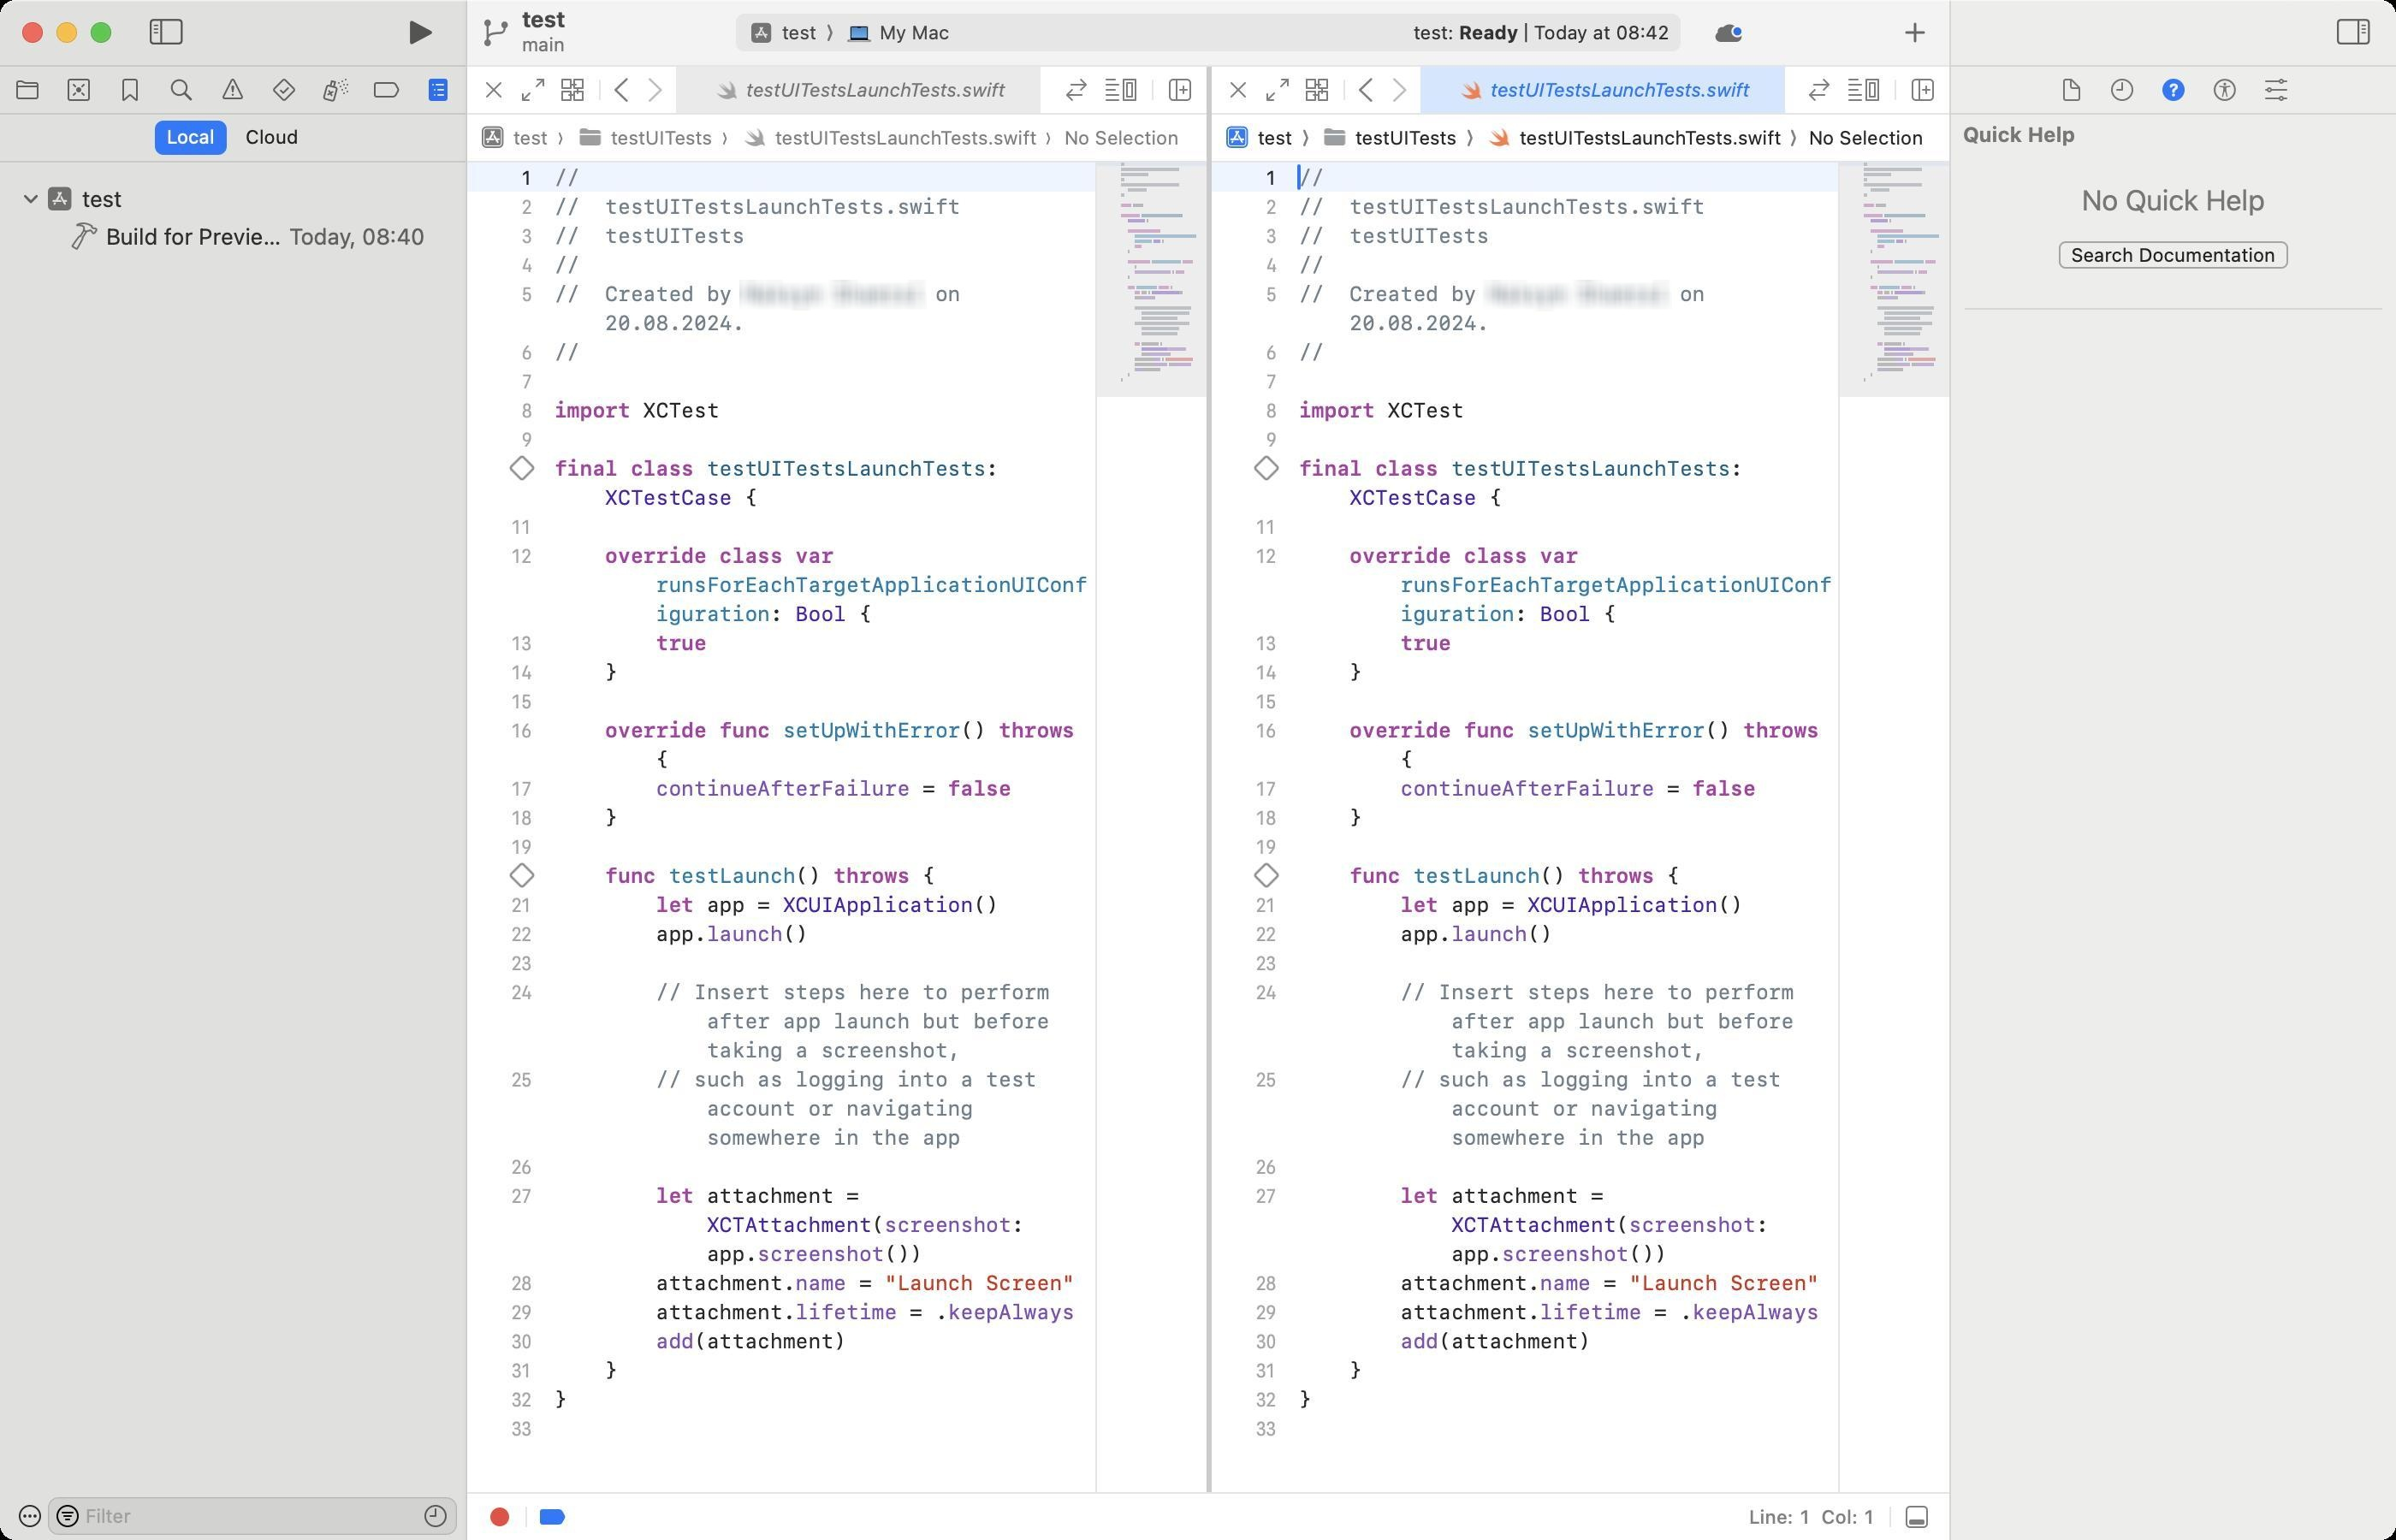
Accessibility tree:
{"name": "test_—_testUITestsLaunchTests.swift", "role": "AXWindow", "description": null, "role_description": "standard window", "value": null, "position": "164.00;127.00", "size": "1400;900", "children": [{"name": "test.xcodeproj", "role": "AXSplitGroup", "description": "/Users/[username]/Code/test/test/test.xcodeproj", "role_description": "split group", "value": null, "position": "0.00;0.00", "size": "1400;900", "children": [{"name": null, "role": "AXGroup", "description": "navigator", "role_description": "group", "value": null, "position": "0.00;0.00", "size": "272;900", "children": [{"name": "", "role": "AXRadioButton", "description": "Project", "role_description": "radio button", "value": 0, "position": "1.00;39.00", "size": "30;27", "children": []}, {"name": "", "role": "AXRadioButton", "description": "Source Control", "role_description": "radio button", "value": 0, "position": "31.00;39.00", "size": "30;27", "children": []}, {"name": "", "role": "AXRadioButton", "description": "Bookmarks", "role_description": "radio button", "value": 0, "position": "61.00;39.00", "size": "30;27", "children": []}, {"name": "", "role": "AXRadioButton", "description": "Find", "role_description": "radio button", "value": 0, "position": "91.00;39.00", "size": "30;27", "children": []}, {"name": "", "role": "AXRadioButton", "description": "Issues", "role_description": "radio button", "value": 0, "position": "121.00;39.00", "size": "30;27", "children": []}, {"name": "", "role": "AXRadioButton", "description": "Tests", "role_description": "radio button", "value": 0, "position": "151.00;39.00", "size": "30;27", "children": []}, {"name": "", "role": "AXRadioButton", "description": "Debug", "role_description": "radio button", "value": 0, "position": "181.00;39.00", "size": "30;27", "children": []}, {"name": "", "role": "AXRadioButton", "description": "Breakpoints", "role_description": "radio button", "value": 0, "position": "211.00;39.00", "size": "30;27", "children": []}, {"name": "", "role": "AXRadioButton", "description": "Reports", "role_description": "radio button", "value": 1, "position": "241.00;39.00", "size": "30;27", "children": []}, {"name": "Local", "role": "AXRadioButton", "description": null, "role_description": "radio button", "value": 1, "position": "90.50;70.50", "size": "42;20", "children": []}, {"name": "Cloud", "role": "AXRadioButton", "description": null, "role_description": "radio button", "value": 0, "position": "136.50;70.50", "size": "45;20", "children": []}, {"name": null, "role": "AXScrollArea", "description": null, "role_description": "scroll area", "value": null, "position": "0.00;95.00", "size": "272;777", "children": [{"name": null, "role": "AXOutline", "description": "Report Navigator", "role_description": "outline", "value": null, "position": "0.00;105.00", "size": "272;767", "children": [{"name": null, "role": "AXRow", "description": null, "role_description": "outline row", "value": null, "position": "0.00;105.00", "size": "272;22", "children": [{"name": null, "role": "AXCell", "description": null, "role_description": "cell", "value": null, "position": "10.00;105.00", "size": "252;22", "children": [{"name": null, "role": "AXImage", "description": "", "role_description": "", "value": null, "position": "26.50;108.00", "size": "17;16", "children": []}, {"name": null, "role": "AXStaticText", "description": null, "role_description": "text", "value": "test", "position": "46.00;108.00", "size": "210;16", "children": []}, {"name": null, "role": "AXDisclosureTriangle", "description": null, "role_description": "disclosure triangle", "value": 1, "position": "12.00;105.00", "size": "13;22", "children": []}]}]}, {"name": null, "role": "AXRow", "description": null, "role_description": "outline row", "value": null, "position": "0.00;127.00", "size": "272;22", "children": [{"name": null, "role": "AXCell", "description": null, "role_description": "cell", "value": null, "position": "10.00;127.00", "size": "252;22", "children": [{"name": null, "role": "AXImage", "description": "", "role_description": "", "value": null, "position": "41.00;130.00", "size": "16;16", "children": []}, {"name": null, "role": "AXStaticText", "description": null, "role_description": "text", "value": "Today, 08:40", "position": "167.00;130.00", "size": "84;16", "children": []}, {"name": null, "role": "AXStaticText", "description": null, "role_description": "text", "value": "Build for Previews", "position": "60.00;130.00", "size": "107;16", "children": []}]}]}, {"name": null, "role": "AXColumn", "description": null, "role_description": "column", "value": null, "position": "10.00;105.00", "size": "252;767", "children": []}]}]}, {"name": null, "role": "AXTextField", "description": "Report navigator filter", "role_description": "search text field", "value": "", "position": "28.00;875.00", "size": "239;22", "children": [{"name": "toggle_filter", "role": "AXButton", "description": null, "role_description": "button", "value": null, "position": "28.00;875.00", "size": "15;22", "children": []}, {"name": "Recent_reports_filter", "role": "AXCheckBox", "description": null, "role_description": "toggle button", "value": 0, "position": "246.00;876.00", "size": "17;20", "children": []}]}, {"name": "", "role": "AXMenuButton", "description": null, "role_description": "menu button", "value": null, "position": "2.00;876.00", "size": "26;20", "children": []}]}, {"name": null, "role": "AXSplitter", "description": null, "role_description": "splitter", "value": 272.0, "position": "272.00;38.00", "size": "1;862", "children": []}, {"name": null, "role": "AXGroup", "description": "editor area", "role_description": "group", "value": null, "position": "273.00;0.00", "size": "866;900", "children": [{"name": null, "role": "AXSplitGroup", "description": null, "role_description": "split group", "value": null, "position": "273.00;0.00", "size": "866;900", "children": [{"name": null, "role": "AXSplitGroup", "description": null, "role_description": "split group", "value": null, "position": "273.00;0.00", "size": "866;900", "children": [{"name": null, "role": "AXGroup", "description": "testUITestsLaunchTests.swift", "role_description": "group", "value": null, "position": "273.00;0.00", "size": "432;900", "children": [{"name": null, "role": "AXGroup", "description": "testUITestsLaunchTests.swift", "role_description": "group", "value": null, "position": "273.00;0.00", "size": "432;900", "children": [{"name": null, "role": "AXSplitGroup", "description": null, "role_description": "split group", "value": null, "position": "273.00;0.00", "size": "432;900", "children": [{"name": null, "role": "AXScrollArea", "description": null, "role_description": "scroll area", "value": null, "position": "273.00;95.00", "size": "432;777", "children": [{"name": null, "role": "AXTextArea", "description": "Source Editor", "role_description": "text entry area", "value": "//\n//  testUITestsLaunchTests.swift\n//  testUITests\n//\n//  Created by [name] [surname] on 20.08.2024.\n//\n\nimport XCTest\n\nfinal class testUITestsLaunchTests: XCTestCase {\n\n    override class var runsForEachTargetApplicationUIConfiguration: Bool {\n        true\n    }\n\n    override func setUpWithError() throws {\n        continueAfterFailure = false\n    }\n\n    func testLaunch() throws {\n        let app = XCUIApplication()\n        app.launch()\n\n        // Insert steps here to perform after app launch but before taking a screenshot,\n        // such as logging into a test account or navigating somewhere in the app\n\n        let attachment = XCTAttachment(screenshot: app.screenshot())\n        attachment.name = \"Launch Screen\"\n        attachment.lifetime = .keepAlways\n        add(attachment)\n    }\n}\n", "position": "273.00;94.00", "size": "432;1138", "children": []}, {"name": null, "role": "AXScrollBar", "description": null, "role_description": "scroll bar", "value": 0.0027662517968565226, "position": "689.00;95.00", "size": "16;777", "children": [{"name": null, "role": "AXValueIndicator", "description": null, "role_description": "value indicator", "value": 0.0027662517968565226, "position": "693.00;97.00", "size": "12;552", "children": []}, {"name": null, "role": "AXButton", "description": null, "role_description": "increment arrow button", "value": null, "position": "689.00;95.00", "size": "0;0", "children": []}, {"name": null, "role": "AXButton", "description": null, "role_description": "decrement arrow button", "value": null, "position": "689.00;95.00", "size": "0;0", "children": []}, {"name": null, "role": "AXButton", "description": null, "role_description": "increment page button", "value": null, "position": "693.00;650.00", "size": "12;222", "children": []}, {"name": null, "role": "AXButton", "description": null, "role_description": "decrement page button", "value": null, "position": "693.00;95.00", "size": "12;2", "children": []}]}, {"name": null, "role": "AXGroup", "description": "Source Editor Change Gutter", "role_description": "group", "value": null, "position": "273.00;94.00", "size": "11;1138", "children": []}, {"name": null, "role": "AXGroup", "description": "Source Editor Gutter", "role_description": "group", "value": null, "position": "284.00;94.00", "size": "30;1138", "children": [{"name": null, "role": "AXButton", "description": "Annotation Line 10: Line: 10", "role_description": "button", "value": "No result", "position": "297.00;265.00", "size": "16;17", "children": []}, {"name": null, "role": "AXButton", "description": "Annotation Line 20: Line: 20", "role_description": "button", "value": "No result", "position": "297.00;503.00", "size": "16;17", "children": []}]}, {"name": null, "role": "AXGroup", "description": "Source Editor Minimap", "role_description": "group", "value": null, "position": "640.00;0.00", "size": "65;900", "children": [{"name": "Minimap_Landmark", "role": "AXStaticText", "description": "testUITestsLaunchTests", "role_description": "text", "value": null, "position": "655.00;122.00", "size": "45;11", "children": []}, {"name": "Minimap_Landmark", "role": "AXStaticText", "description": "runsForEachTargetApplicationUIConfiguration", "role_description": "text", "value": null, "position": "659.00;131.00", "size": "41;11", "children": []}, {"name": "Minimap_Landmark", "role": "AXStaticText", "description": "setUpWithError()", "role_description": "text", "value": null, "position": "659.00;149.00", "size": "41;11", "children": []}, {"name": "Minimap_Landmark", "role": "AXStaticText", "description": "testLaunch()", "role_description": "text", "value": null, "position": "659.00;164.00", "size": "41;11", "children": []}]}]}]}, {"name": null, "role": "AXGroup", "description": "Jump Bar", "role_description": "group", "value": null, "position": "273.00;67.00", "size": "432;28", "children": [{"name": null, "role": "AXPopUpButton", "description": null, "role_description": "pop up button", "value": "test", "position": "273.00;67.00", "size": "62;27", "children": []}, {"name": null, "role": "AXPopUpButton", "description": null, "role_description": "pop up button", "value": "testUITests", "position": "335.00;67.00", "size": "96;27", "children": []}, {"name": null, "role": "AXPopUpButton", "description": null, "role_description": "pop up button", "value": "testUITestsLaunchTests.swift", "position": "431.00;67.00", "size": "189;27", "children": []}, {"name": null, "role": "AXPopUpButton", "description": null, "role_description": "pop up button", "value": "No Selection", "position": "620.00;67.00", "size": "83;27", "children": []}]}]}, {"name": null, "role": "AXGroup", "description": "Tab Bar", "role_description": "group", "value": null, "position": "273.00;39.00", "size": "432;28", "children": [{"name": "Tab_bar,_1_tab", "role": "AXTabGroup", "description": "tab bar", "role_description": "tab group", "value": "{\n    \"name\": \"testUITestsLaunchTests.swift\",\n    \"role\": \"AXRadioButton\",\n    \"description\": null,\n    \"role_description\": \"tab\",\n    \"value\": true,\n    \"position\": \"395.00;39.00\",\n    \"size\": \"213;27\",\n    \"children\": [\n        {\n            \"name\": \"close_tab\",\n            \"role\": \"AXButton\",\n            \"description\": \"Close\",\n            \"role_description\": \"button\",\n            \"value\": null,\n            \"position\": \"399.00;44.50\",\n            \"size\": \"16;16\",\n            \"children\": [\n                {\n                    \"name\": \"close_tab\",\n                    \"role\": \"AXButton\",\n                    \"description\": \"Close\",\n                    \"role_description\": \"button\",\n                    \"value\": null,\n                    \"position\": \"399.00;44.50\",\n                    \"size\": \"16;16\",\n                    \"children\": []\n                }\n            ]\n        }\n    ]\n}", "position": "395.00;39.00", "size": "220;27", "children": [{"name": null, "role": "AXScrollArea", "description": null, "role_description": "scroll area", "value": null, "position": "395.00;39.00", "size": "220;27", "children": [{"name": "testUITestsLaunchTests.swift", "role": "AXRadioButton", "description": null, "role_description": "tab", "value": true, "position": "395.00;39.00", "size": "213;27", "children": [{"name": "close_tab", "role": "AXButton", "description": "Close", "role_description": "button", "value": null, "position": "399.00;44.50", "size": "16;16", "children": [{"name": "close_tab", "role": "AXButton", "description": "Close", "role_description": "button", "value": null, "position": "399.00;44.50", "size": "16;16", "children": []}]}]}]}]}, {"name": "", "role": "AXButton", "description": "Close Editor", "role_description": "button", "value": null, "position": "277.00;39.00", "size": "23;27", "children": []}, {"name": "", "role": "AXCheckBox", "description": "Focus Editor", "role_description": "toggle button", "value": "0", "position": "300.00;39.00", "size": "23;27", "children": []}, {"name": "", "role": "AXButton", "description": "Related Items", "role_description": "button", "value": null, "position": "323.00;39.00", "size": "23;27", "children": []}, {"name": "", "role": "AXButton", "description": "Go Back", "role_description": "button", "value": null, "position": "355.00;39.00", "size": "18;27", "children": []}, {"name": "", "role": "AXButton", "description": "Go Forward", "role_description": "button", "value": null, "position": "373.00;39.00", "size": "18;27", "children": []}, {"name": "", "role": "AXCheckBox", "description": "Code Review", "role_description": "toggle button", "value": "0", "position": "617.00;39.00", "size": "24;27", "children": []}, {"name": "", "role": "AXButton", "description": "editor options", "role_description": "button", "value": null, "position": "641.00;39.00", "size": "28;27", "children": []}, {"name": "", "role": "AXButton", "description": "Add Editor on Right", "role_description": "button", "value": null, "position": "678.00;39.00", "size": "23;27", "children": []}]}]}, {"name": null, "role": "AXSplitter", "description": null, "role_description": "splitter", "value": 432.0, "position": "705.00;38.00", "size": "3;862", "children": []}, {"name": null, "role": "AXGroup", "description": "testUITestsLaunchTests.swift", "role_description": "group", "value": null, "position": "708.00;0.00", "size": "431;900", "children": [{"name": null, "role": "AXGroup", "description": "testUITestsLaunchTests.swift", "role_description": "group", "value": null, "position": "708.00;0.00", "size": "431;900", "children": [{"name": null, "role": "AXSplitGroup", "description": null, "role_description": "split group", "value": null, "position": "708.00;0.00", "size": "431;900", "children": [{"name": null, "role": "AXScrollArea", "description": null, "role_description": "scroll area", "value": null, "position": "708.00;95.00", "size": "431;777", "children": [{"name": null, "role": "AXTextArea", "description": "Source Editor", "role_description": "text entry area", "value": "//\n//  testUITestsLaunchTests.swift\n//  testUITests\n//\n//  Created by [name] [surname] on 20.08.2024.\n//\n\nimport XCTest\n\nfinal class testUITestsLaunchTests: XCTestCase {\n\n    override class var runsForEachTargetApplicationUIConfiguration: Bool {\n        true\n    }\n\n    override func setUpWithError() throws {\n        continueAfterFailure = false\n    }\n\n    func testLaunch() throws {\n        let app = XCUIApplication()\n        app.launch()\n\n        // Insert steps here to perform after app launch but before taking a screenshot,\n        // such as logging into a test account or navigating somewhere in the app\n\n        let attachment = XCTAttachment(screenshot: app.screenshot())\n        attachment.name = \"Launch Screen\"\n        attachment.lifetime = .keepAlways\n        add(attachment)\n    }\n}\n", "position": "708.00;94.00", "size": "431;1138", "children": []}, {"name": null, "role": "AXScrollBar", "description": null, "role_description": "scroll bar", "value": 0.0027662517968565226, "position": "1123.00;95.00", "size": "16;777", "children": [{"name": null, "role": "AXValueIndicator", "description": null, "role_description": "value indicator", "value": 0.0027662517968565226, "position": "1127.00;97.00", "size": "12;552", "children": []}, {"name": null, "role": "AXButton", "description": null, "role_description": "increment arrow button", "value": null, "position": "1123.00;95.00", "size": "0;0", "children": []}, {"name": null, "role": "AXButton", "description": null, "role_description": "decrement arrow button", "value": null, "position": "1123.00;95.00", "size": "0;0", "children": []}, {"name": null, "role": "AXButton", "description": null, "role_description": "increment page button", "value": null, "position": "1127.00;650.00", "size": "12;222", "children": []}, {"name": null, "role": "AXButton", "description": null, "role_description": "decrement page button", "value": null, "position": "1127.00;95.00", "size": "12;2", "children": []}]}, {"name": null, "role": "AXGroup", "description": "Source Editor Gutter", "role_description": "group", "value": null, "position": "719.00;94.00", "size": "30;1138", "children": [{"name": null, "role": "AXButton", "description": "Annotation Line 10: Line: 10", "role_description": "button", "value": "No result", "position": "732.00;265.00", "size": "16;17", "children": []}, {"name": null, "role": "AXButton", "description": "Annotation Line 20: Line: 20", "role_description": "button", "value": "No result", "position": "732.00;503.00", "size": "16;17", "children": []}]}, {"name": null, "role": "AXGroup", "description": "Source Editor Change Gutter", "role_description": "group", "value": null, "position": "708.00;94.00", "size": "11;1138", "children": []}, {"name": null, "role": "AXGroup", "description": "Source Editor Minimap", "role_description": "group", "value": null, "position": "1074.00;0.00", "size": "65;900", "children": [{"name": "Minimap_Landmark", "role": "AXStaticText", "description": "testUITestsLaunchTests", "role_description": "text", "value": null, "position": "1089.00;122.00", "size": "45;11", "children": []}, {"name": "Minimap_Landmark", "role": "AXStaticText", "description": "runsForEachTargetApplicationUIConfiguration", "role_description": "text", "value": null, "position": "1093.00;131.00", "size": "41;11", "children": []}, {"name": "Minimap_Landmark", "role": "AXStaticText", "description": "setUpWithError()", "role_description": "text", "value": null, "position": "1093.00;149.00", "size": "41;11", "children": []}, {"name": "Minimap_Landmark", "role": "AXStaticText", "description": "testLaunch()", "role_description": "text", "value": null, "position": "1093.00;164.00", "size": "41;11", "children": []}]}]}]}, {"name": null, "role": "AXGroup", "description": "Jump Bar", "role_description": "group", "value": null, "position": "708.00;67.00", "size": "431;28", "children": [{"name": null, "role": "AXPopUpButton", "description": null, "role_description": "pop up button", "value": "test", "position": "708.00;67.00", "size": "62;27", "children": []}, {"name": null, "role": "AXPopUpButton", "description": null, "role_description": "pop up button", "value": "testUITests", "position": "770.00;67.00", "size": "96;27", "children": []}, {"name": null, "role": "AXPopUpButton", "description": null, "role_description": "pop up button", "value": "testUITestsLaunchTests.swift", "position": "866.00;67.00", "size": "189;27", "children": []}, {"name": null, "role": "AXPopUpButton", "description": null, "role_description": "pop up button", "value": "No Selection", "position": "1055.00;67.00", "size": "83;27", "children": []}]}]}, {"name": null, "role": "AXGroup", "description": "Tab Bar", "role_description": "group", "value": null, "position": "708.00;39.00", "size": "431;28", "children": [{"name": "Tab_bar,_1_tab", "role": "AXTabGroup", "description": "tab bar", "role_description": "tab group", "value": "{\n    \"name\": \"testUITestsLaunchTests.swift\",\n    \"role\": \"AXRadioButton\",\n    \"description\": null,\n    \"role_description\": \"tab\",\n    \"value\": true,\n    \"position\": \"830.00;39.00\",\n    \"size\": \"213;27\",\n    \"children\": [\n        {\n            \"name\": \"close_tab\",\n            \"role\": \"AXButton\",\n            \"description\": \"Close\",\n            \"role_description\": \"button\",\n            \"value\": null,\n            \"position\": \"834.00;44.50\",\n            \"size\": \"16;16\",\n            \"children\": [\n                {\n                    \"name\": \"close_tab\",\n                    \"role\": \"AXButton\",\n                    \"description\": \"Close\",\n                    \"role_description\": \"button\",\n                    \"value\": null,\n                    \"position\": \"834.00;44.50\",\n                    \"size\": \"16;16\",\n                    \"children\": []\n                }\n            ]\n        }\n    ]\n}", "position": "830.00;39.00", "size": "219;27", "children": [{"name": null, "role": "AXScrollArea", "description": null, "role_description": "scroll area", "value": null, "position": "830.00;39.00", "size": "219;27", "children": [{"name": "testUITestsLaunchTests.swift", "role": "AXRadioButton", "description": null, "role_description": "tab", "value": true, "position": "830.00;39.00", "size": "213;27", "children": [{"name": "close_tab", "role": "AXButton", "description": "Close", "role_description": "button", "value": null, "position": "834.00;44.50", "size": "16;16", "children": [{"name": "close_tab", "role": "AXButton", "description": "Close", "role_description": "button", "value": null, "position": "834.00;44.50", "size": "16;16", "children": []}]}]}]}]}, {"name": "", "role": "AXButton", "description": "Close Editor", "role_description": "button", "value": null, "position": "712.00;39.00", "size": "23;27", "children": []}, {"name": "", "role": "AXCheckBox", "description": "Focus Editor", "role_description": "toggle button", "value": "0", "position": "735.00;39.00", "size": "23;27", "children": []}, {"name": "", "role": "AXButton", "description": "Related Items", "role_description": "button", "value": null, "position": "758.00;39.00", "size": "23;27", "children": []}, {"name": "", "role": "AXButton", "description": "Go Back", "role_description": "button", "value": null, "position": "790.00;39.00", "size": "18;27", "children": []}, {"name": "", "role": "AXButton", "description": "Go Forward", "role_description": "button", "value": null, "position": "808.00;39.00", "size": "18;27", "children": []}, {"name": "", "role": "AXCheckBox", "description": "Code Review", "role_description": "toggle button", "value": "0", "position": "1051.00;39.00", "size": "24;27", "children": []}, {"name": "", "role": "AXButton", "description": "editor options", "role_description": "button", "value": null, "position": "1075.00;39.00", "size": "28;27", "children": []}, {"name": "", "role": "AXButton", "description": "Add Editor on Right", "role_description": "button", "value": null, "position": "1112.00;39.00", "size": "23;27", "children": []}]}]}]}, {"name": null, "role": "AXGroup", "description": "debug bar", "role_description": "group", "value": null, "position": "273.00;873.00", "size": "866;27", "children": [{"name": "", "role": "AXButton", "description": "Record UI Test", "role_description": "button", "value": null, "position": "277.00;873.00", "size": "30;27", "children": []}, {"name": "", "role": "AXCheckBox", "description": "Breakpoints", "role_description": "toggle button", "value": 1, "position": "308.00;873.00", "size": "30;27", "children": []}, {"name": null, "role": "AXStaticText", "description": null, "role_description": "text", "value": "Line: 1  Col: 1", "position": "1020.00;879.50", "size": "78;14", "children": []}, {"name": "", "role": "AXButton", "description": "show debug area", "role_description": "button", "value": null, "position": "1105.00;873.00", "size": "30;27", "children": []}]}]}]}, {"name": null, "role": "AXSplitter", "description": null, "role_description": "splitter", "value": 866.0, "position": "1139.00;38.00", "size": "1;862", "children": []}, {"name": null, "role": "AXGroup", "description": "inspector", "role_description": "group", "value": null, "position": "1140.00;0.00", "size": "260;900", "children": [{"name": null, "role": "AXScrollArea", "description": "inspector pane", "role_description": "scroll area", "value": null, "position": "1140.00;66.00", "size": "260;833", "children": [{"name": "Quick_Help", "role": "AXGroup", "description": null, "role_description": "disclosure group", "value": null, "position": "1140.00;66.00", "size": "260;115", "children": [{"name": null, "role": "AXStaticText", "description": null, "role_description": "text", "value": "", "position": "1140.00;78.00", "size": "4;14", "children": []}, {"name": null, "role": "AXStaticText", "description": null, "role_description": "text", "value": "No Quick Help", "position": "1212.00;107.00", "size": "116;20", "children": []}, {"name": "Search_Documentation", "role": "AXButton", "description": null, "role_description": "button", "value": null, "position": "1203.00;141.00", "size": "134;17", "children": []}]}]}, {"name": "", "role": "AXRadioButton", "description": "File Inspector", "role_description": "radio button", "value": 0, "position": "1195.00;39.00", "size": "30;27", "children": []}, {"name": "", "role": "AXRadioButton", "description": "History Inspector", "role_description": "radio button", "value": 0, "position": "1225.00;39.00", "size": "30;27", "children": []}, {"name": "", "role": "AXRadioButton", "description": "Quick Help Inspector", "role_description": "radio button", "value": 1, "position": "1255.00;39.00", "size": "30;27", "children": []}, {"name": "", "role": "AXRadioButton", "description": "Accessibility Inspector", "role_description": "radio button", "value": 0, "position": "1285.00;39.00", "size": "30;27", "children": []}, {"name": "", "role": "AXRadioButton", "description": "Attributes Inspector", "role_description": "radio button", "value": 0, "position": "1315.00;39.00", "size": "30;27", "children": []}]}]}, {"name": null, "role": "AXToolbar", "description": null, "role_description": "toolbar", "value": null, "position": "0.00;0.00", "size": "1400;38", "children": [{"name": null, "role": "AXButton", "description": "Hide Navigator", "role_description": "button", "value": null, "position": "76.00;0.00", "size": "42;38", "children": []}, {"name": null, "role": "AXGroup", "description": null, "role_description": "group", "value": null, "position": "176.00;0.00", "size": "92;38", "children": [{"name": "Run", "role": "AXButton", "description": null, "role_description": "button", "value": null, "position": "225.00;7.00", "size": "40;25", "children": []}]}, {"name": null, "role": "AXButton", "description": "Branch Chooser", "role_description": "button", "value": "test, main", "position": "277.00;0.00", "size": "136;38", "children": [{"name": null, "role": "AXButton", "description": "Branch Chooser", "role_description": "button", "value": "test, main", "position": "281.00;2.00", "size": "128;34", "children": [{"name": null, "role": "AXStaticText", "description": null, "role_description": "text", "value": "test", "position": "303.00;3.00", "size": "30;16", "children": []}, {"name": null, "role": "AXStaticText", "description": null, "role_description": "text", "value": "main", "position": "303.00;19.00", "size": "30;14", "children": []}, {"name": null, "role": "AXImage", "description": "", "role_description": "image", "value": null, "position": "281.00;7.00", "size": "18;24", "children": []}]}]}, {"name": null, "role": "AXGroup", "description": null, "role_description": "group", "value": null, "position": "426.00;0.00", "size": "560;38", "children": [{"name": null, "role": "AXGroup", "description": "Activity View", "role_description": "group", "value": null, "position": "430.00;8.00", "size": "552;22", "children": [{"name": null, "role": "AXList", "description": "path", "role_description": "list", "value": null, "position": "430.00;8.00", "size": "140;22", "children": [{"name": null, "role": "AXPopUpButton", "description": "Active Scheme", "role_description": "pop up button", "value": "test", "position": "430.00;8.00", "size": "62;22", "children": []}, {"name": null, "role": "AXPopUpButton", "description": "Active Run Destination", "role_description": "pop up button", "value": "My Mac", "position": "492.00;8.00", "size": "78;22", "children": []}]}, {"name": null, "role": "AXStaticText", "description": null, "role_description": "text", "value": "test: Ready │ Today at 08:42", "position": "824.00;12.00", "size": "154;14", "children": []}]}]}, {"name": null, "role": "AXButton", "description": "Notices", "role_description": "button", "value": null, "position": "995.00;0.00", "size": "30;38", "children": []}, {"name": null, "role": "AXButton", "description": "Library", "role_description": "button", "value": null, "position": "1103.00;0.00", "size": "32;38", "children": []}, {"name": null, "role": "AXButton", "description": "Hide Inspector", "role_description": "button", "value": null, "position": "1354.00;0.00", "size": "42;38", "children": []}]}, {"name": null, "role": "AXButton", "description": null, "role_description": "close button", "value": null, "position": "12.00;11.00", "size": "14;16", "children": []}, {"name": null, "role": "AXButton", "description": null, "role_description": "full screen button", "value": null, "position": "52.00;11.00", "size": "14;16", "children": [{"name": null, "role": "AXGroup", "description": null, "role_description": "group", "value": null, "position": "52.00;11.00", "size": "14;16", "children": [{"name": null, "role": "AXGroup", "description": null, "role_description": "group", "value": null, "position": "52.00;11.00", "size": "14;16", "children": []}]}]}, {"name": null, "role": "AXButton", "description": null, "role_description": "minimize button", "value": null, "position": "32.00;11.00", "size": "14;16", "children": []}]}